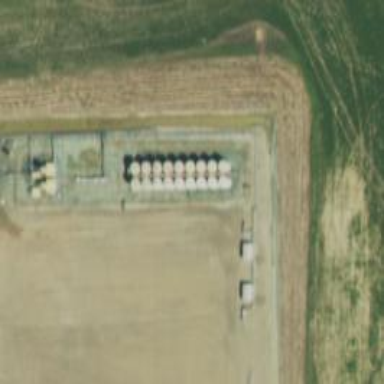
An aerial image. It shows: Storage tank with man-made structure.